Interaction volume radius: 10 \u00c5
Interaction volume height: 10 \u00c5
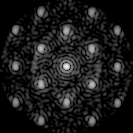
Disorder parameter: 0.3062